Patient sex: M
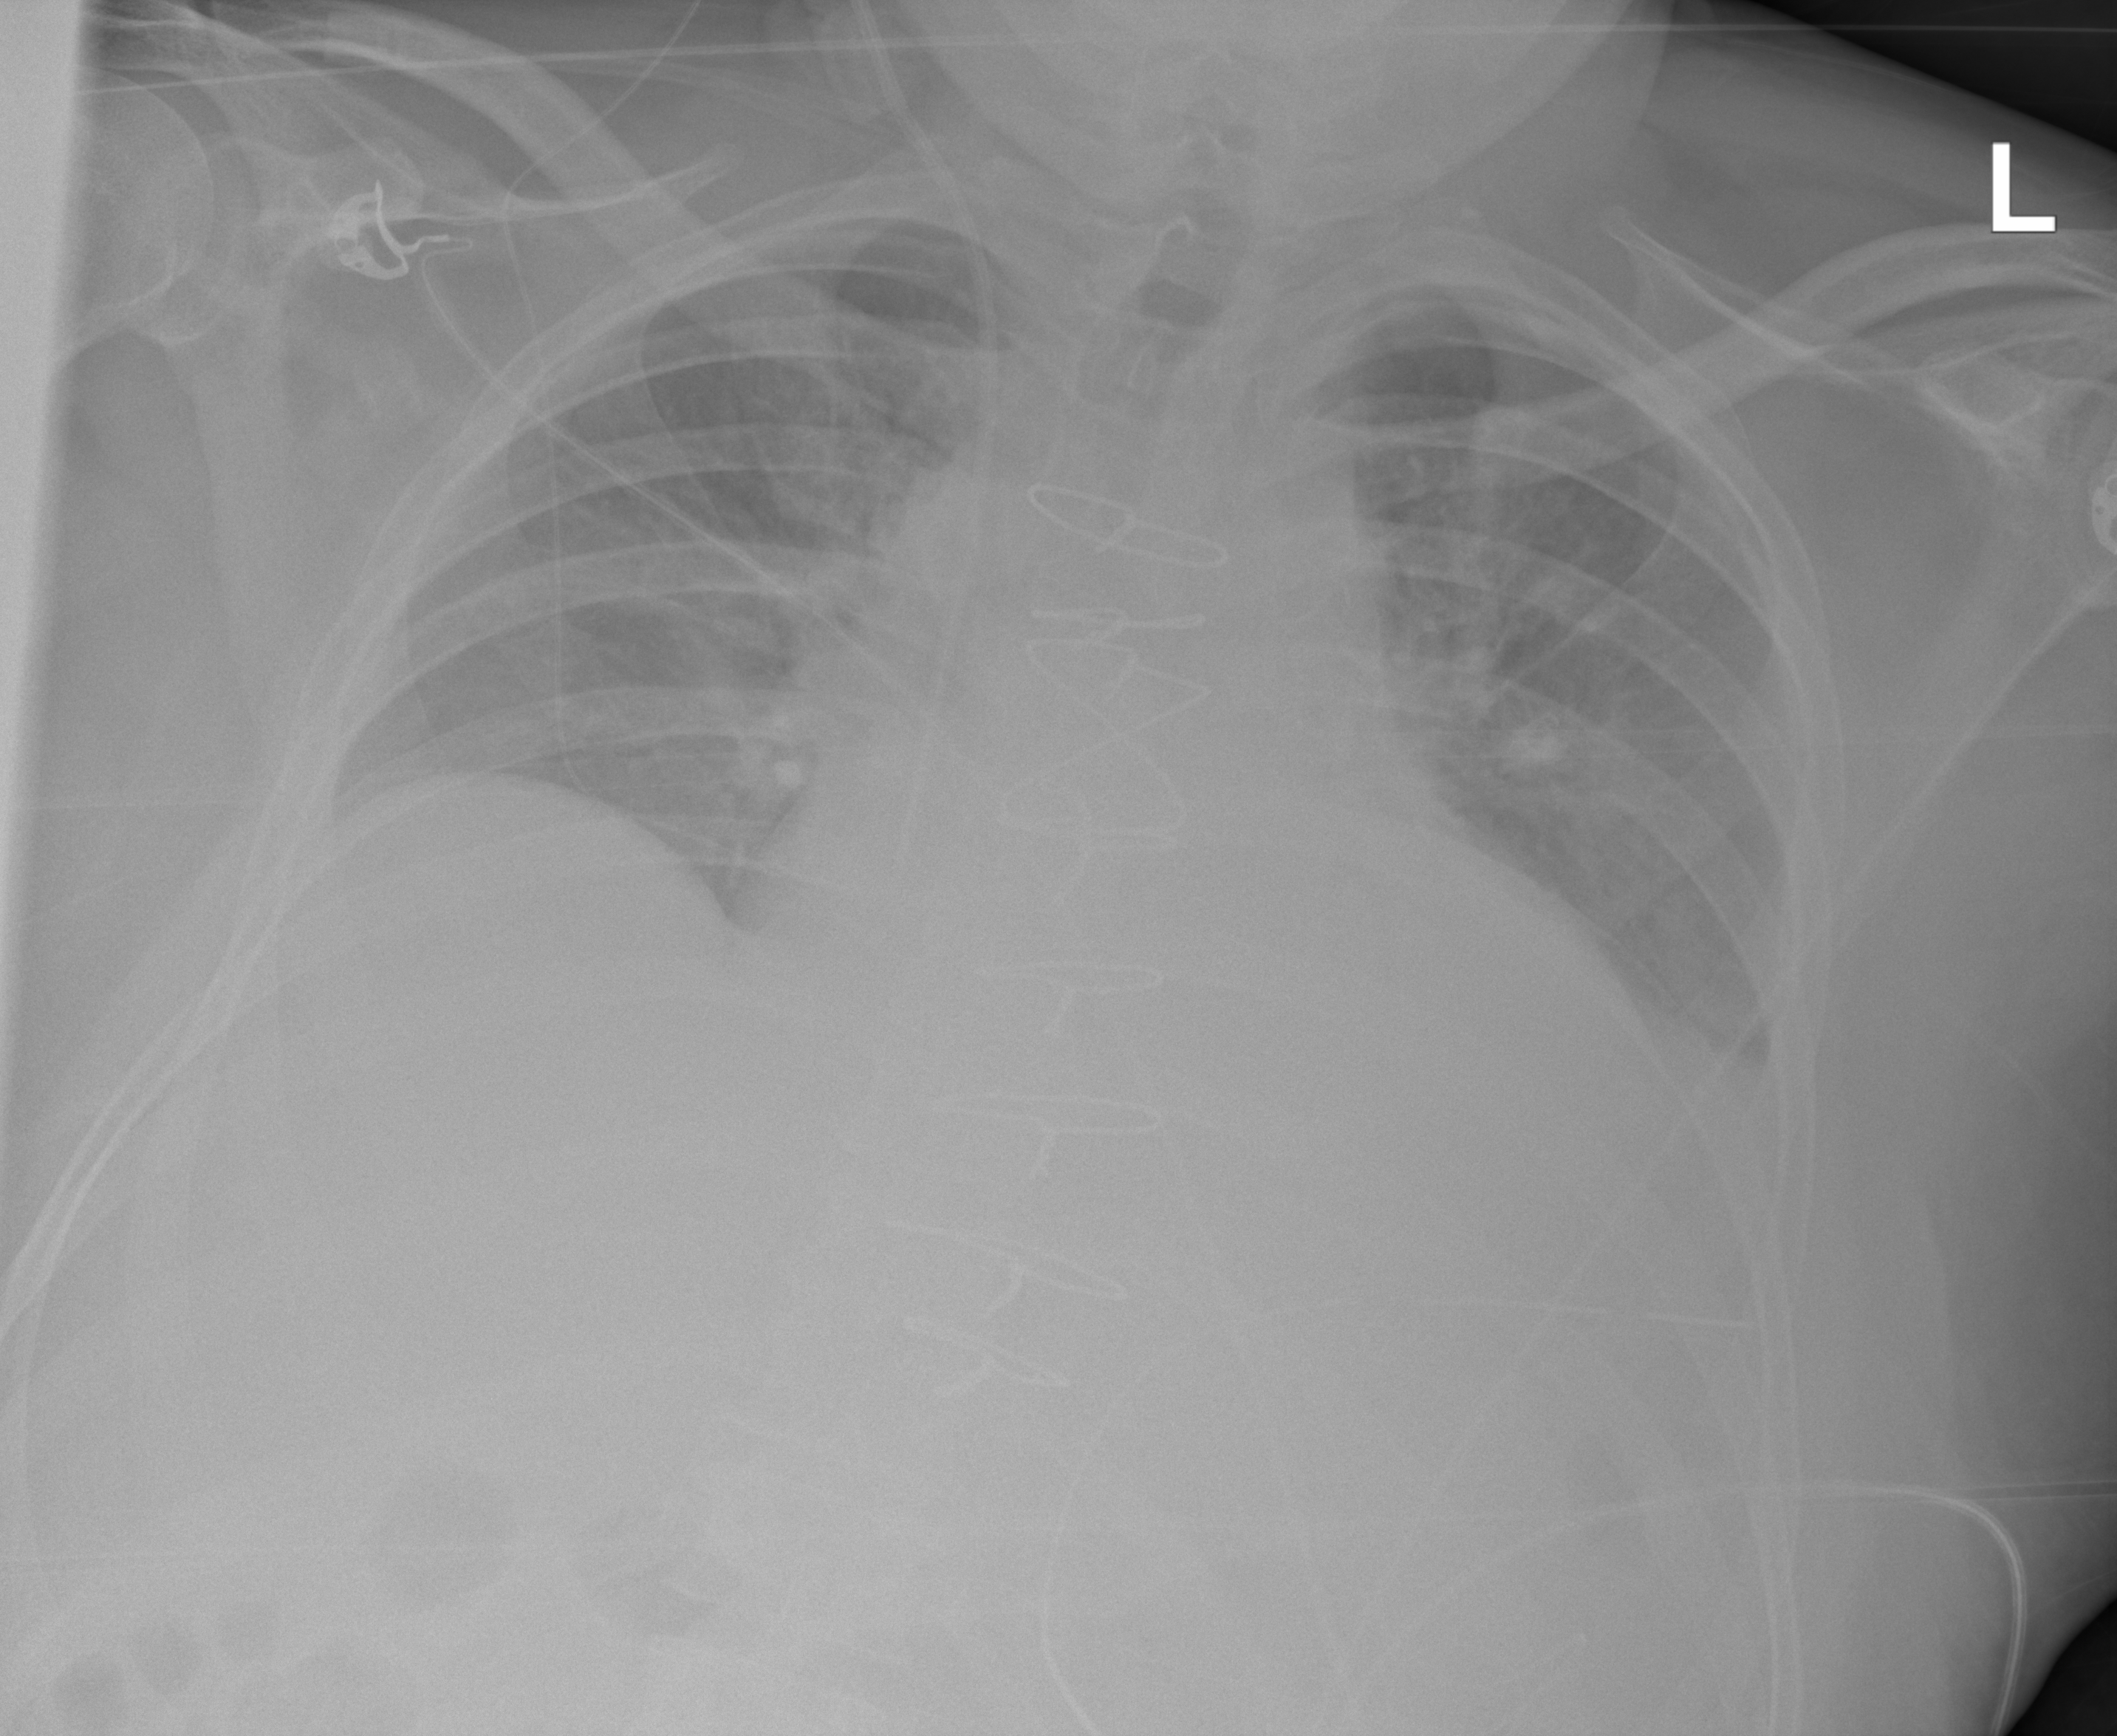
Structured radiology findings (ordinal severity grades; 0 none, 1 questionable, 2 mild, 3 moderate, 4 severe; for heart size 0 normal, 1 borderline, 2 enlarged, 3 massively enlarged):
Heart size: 2
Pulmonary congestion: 2
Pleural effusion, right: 0
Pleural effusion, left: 2
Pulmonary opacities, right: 0
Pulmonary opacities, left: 0
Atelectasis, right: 2
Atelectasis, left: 2